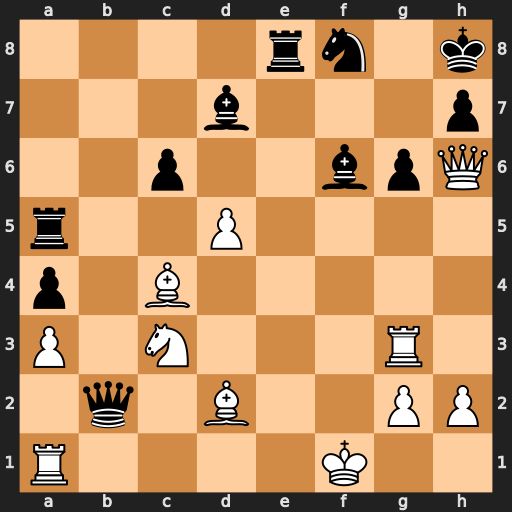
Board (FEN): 4rn1k/3b3p/2p2bpQ/r2P4/p1B5/P1N3R1/1q1B2PP/R4K2
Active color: w
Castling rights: -
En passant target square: -
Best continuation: Rb1 Qxa3 Ne4